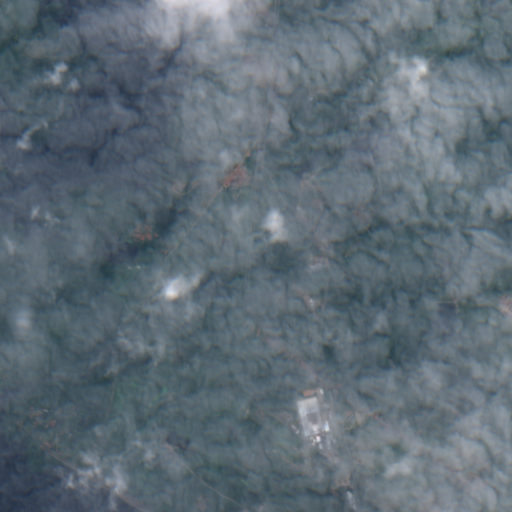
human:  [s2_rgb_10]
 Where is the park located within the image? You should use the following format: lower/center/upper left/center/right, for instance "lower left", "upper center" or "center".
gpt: The park is located in the upper center of the image.
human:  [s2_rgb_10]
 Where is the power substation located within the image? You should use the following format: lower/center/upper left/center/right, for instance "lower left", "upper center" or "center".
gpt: The power substation is located in the lower right of the image.
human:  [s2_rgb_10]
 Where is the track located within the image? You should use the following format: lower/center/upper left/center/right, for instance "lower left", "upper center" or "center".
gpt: There is no track in the image.